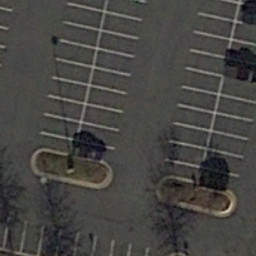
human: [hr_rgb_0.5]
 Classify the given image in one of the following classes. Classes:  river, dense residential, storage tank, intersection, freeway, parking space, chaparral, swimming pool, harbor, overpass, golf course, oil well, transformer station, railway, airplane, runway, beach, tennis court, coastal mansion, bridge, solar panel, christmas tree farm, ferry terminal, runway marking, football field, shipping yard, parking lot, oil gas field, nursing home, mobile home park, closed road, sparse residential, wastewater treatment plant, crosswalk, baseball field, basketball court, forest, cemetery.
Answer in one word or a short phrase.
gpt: parking space